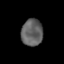
Tissue: lung
Cell type: Epithelial cells
Senescence score: 0.1051
Nuclear area (px): 563
Mean DAPI intensity: 97.686